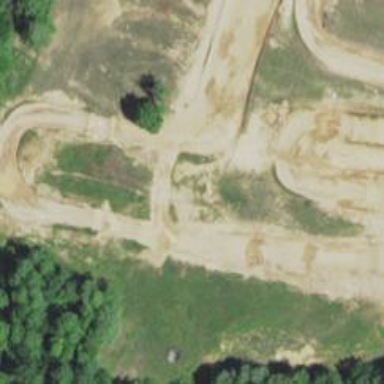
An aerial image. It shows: Raceway for motor sports.